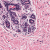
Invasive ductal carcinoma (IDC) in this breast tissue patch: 0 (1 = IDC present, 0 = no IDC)